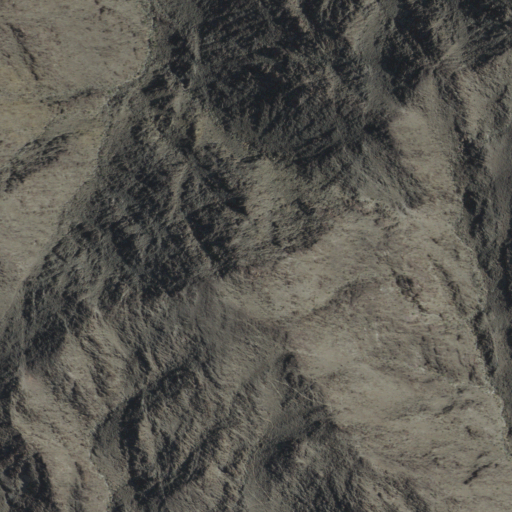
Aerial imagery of mountain in California named Pasadena Mountain containing barren land, shrub, and grassland